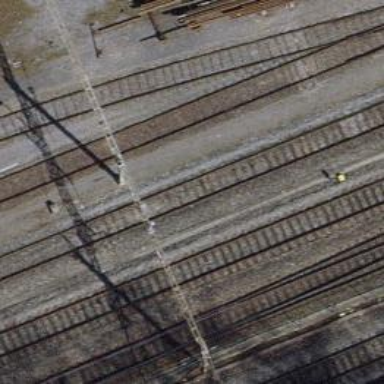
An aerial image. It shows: Catenary mast for power lines.